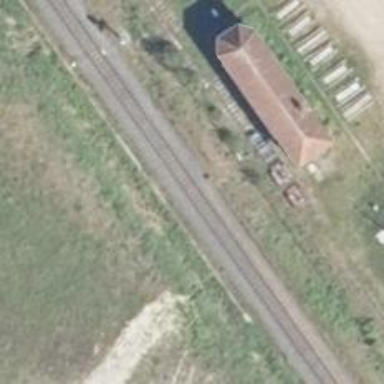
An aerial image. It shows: Railway milestone.